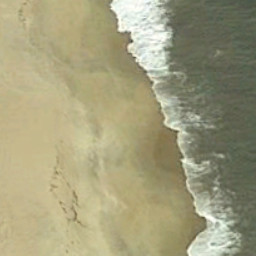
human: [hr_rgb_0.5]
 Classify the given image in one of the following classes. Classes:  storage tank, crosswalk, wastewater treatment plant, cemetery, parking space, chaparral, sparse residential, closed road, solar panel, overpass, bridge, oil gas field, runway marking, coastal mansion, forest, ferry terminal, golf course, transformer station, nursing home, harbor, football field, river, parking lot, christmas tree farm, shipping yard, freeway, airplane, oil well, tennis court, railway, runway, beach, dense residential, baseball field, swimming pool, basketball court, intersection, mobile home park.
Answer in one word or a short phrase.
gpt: beach